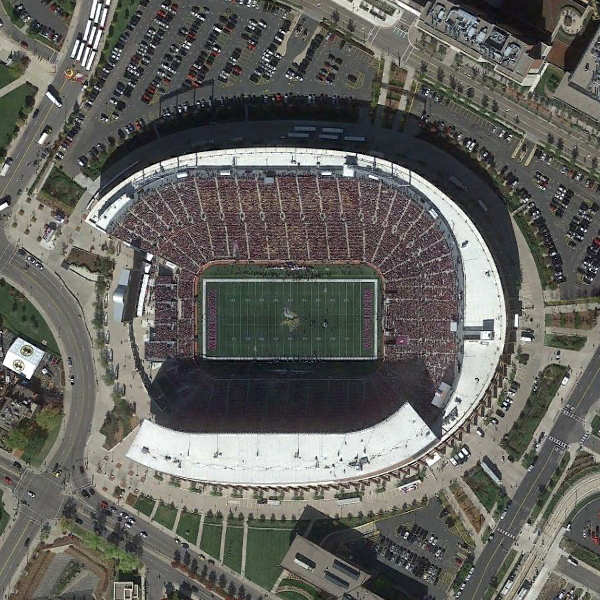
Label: Stadium